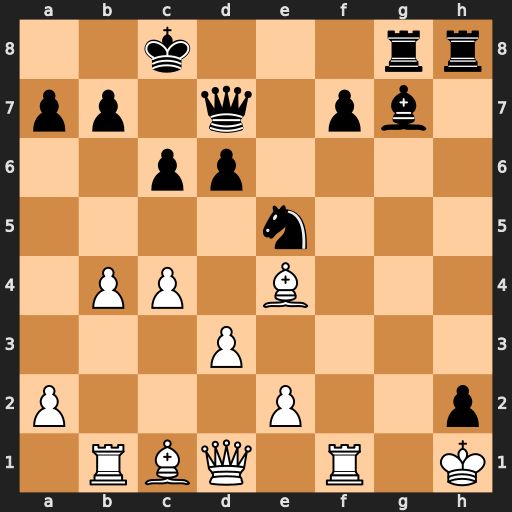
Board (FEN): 2k3rr/pp1q1pb1/2pp4/4n3/1PP1B3/3P4/P3P2p/1RBQ1R1K
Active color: w
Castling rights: -
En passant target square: -
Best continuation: Bf5 Qxf5 Rxf5